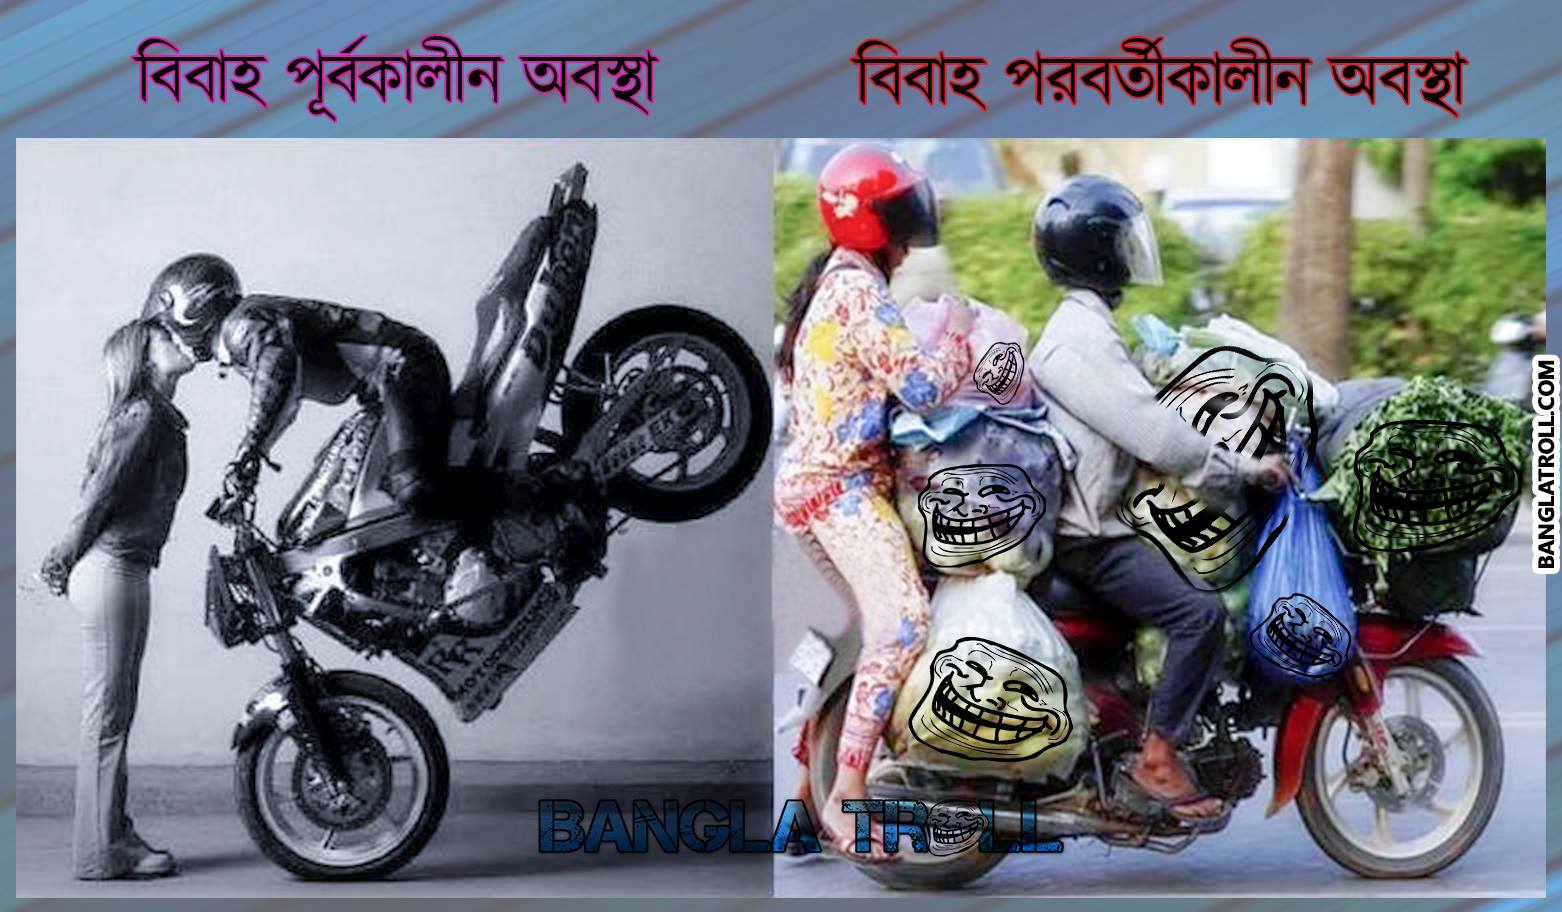
Text: বিবাহ পূর্বকালীন অবস্থা বিবাহ পরবর্তীকালীন অবস্থা
Label: Non Hate